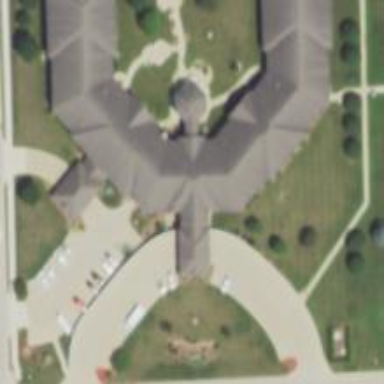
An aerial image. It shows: Nursing home.